Question: I have an Excel workbook for our projects that has a Master Sheet that contains all the doors/products for that job. In Column BF contains the number for the stage delivery that product is on. I have got this working correctly (see below) to copy each row containing a product to the sheet for that stage. These are named like this: "Stage 1 Sheet", "Stage 2 Sheet". I have this working for if there are only the two stage deliveries. I want it to do up to about 24 stages.
The problem I have is that my code is going to be very long. Is there a way it can match the value in the stage column to the number on the Stage sheets?
Here is my code:
'''
Sub LineCopy()
Dim LR As Long, i As Long
LR = Sheets("Master Sheet").Range("A" & Rows.Count).End(xlUp).Row
Application.ScreenUpdating = False
For i = 10 To LR
If Sheets("Master Sheet").Range("BF" & i).Value = "1" Then
Sheets("Master Sheet").Range("A" & i).EntireRow.Copy
Sheets("Stage 1 Sheet").Range("A" & Rows.Count).End(xlUp).Offset(1).PasteSpecial (xlPasteValues)
ElseIf Sheets("Master Sheet").Range("BF" & i).Value = "2" Then
Sheets("Master Sheet").Range("A" & i).EntireRow.Copy
Sheets("Stage 2 Sheet").Range("A" & Rows.Count).End(xlUp).Offset(1).PasteSpecial (xlPasteValues)
End If
Next i
Application.CutCopyMode = False
End Sub
'''
This is the layout of my sheets. I will be adding more sheets for up to 24 stages/deliveries:

I have more I want to add to this code as well.
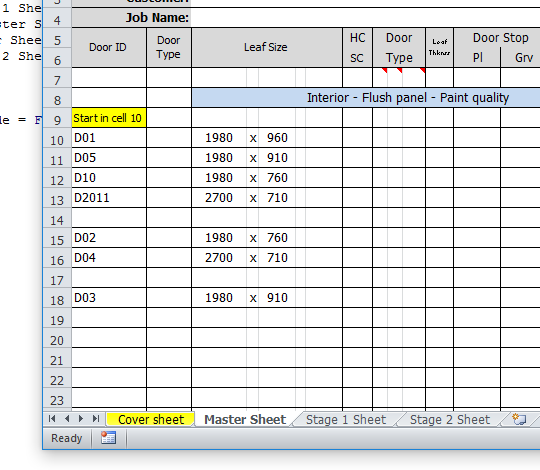
Answer: Have you tried to introduce a within the loop:
'''
Dim LR As Long, i As Long, x As Long
LR = Sheets("Master Sheet").Range("A" & Rows.Count).End(xlUp).Row
Application.ScreenUpdating = False
For i = 10 To LR
For x = 1 To 24
If Sheets("Master Sheet").Range("BF" & i).Value = x Then
Sheets("Master Sheet").Range("A" & i).EntireRow.Copy
Sheets("Stage " & x & " Sheet").Range("A" & Rows.Count).End(xlUp).Offset(1).PasteSpecial (xlPasteValues)
End If
Next x
Next i
Application.CutCopyMode = False
End Sub
'''